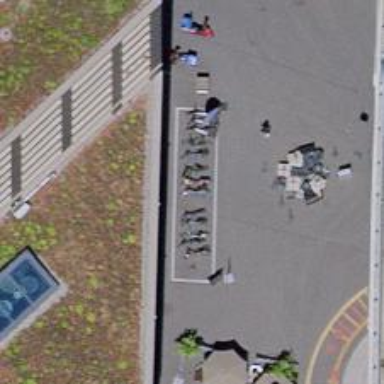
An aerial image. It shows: Bicycle parking area with bollards.